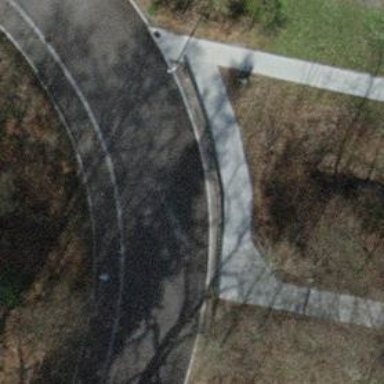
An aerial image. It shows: Footway made of paving stones.